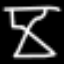
Label: hourglass